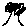
Label: tree